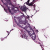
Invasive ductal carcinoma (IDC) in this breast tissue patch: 0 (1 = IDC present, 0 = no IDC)